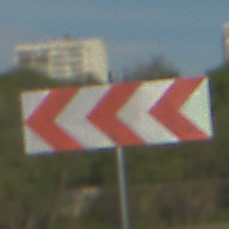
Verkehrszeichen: RichtungstafelnInKurvenGrossRechts
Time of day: MorningAfternoon
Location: Outdoor (Suburban)
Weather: PartlyCloudy
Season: NotSpecified
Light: Natural